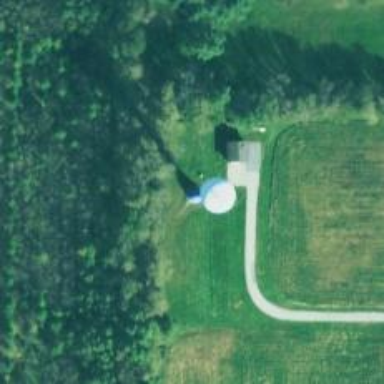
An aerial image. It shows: Water tower that is man-made.